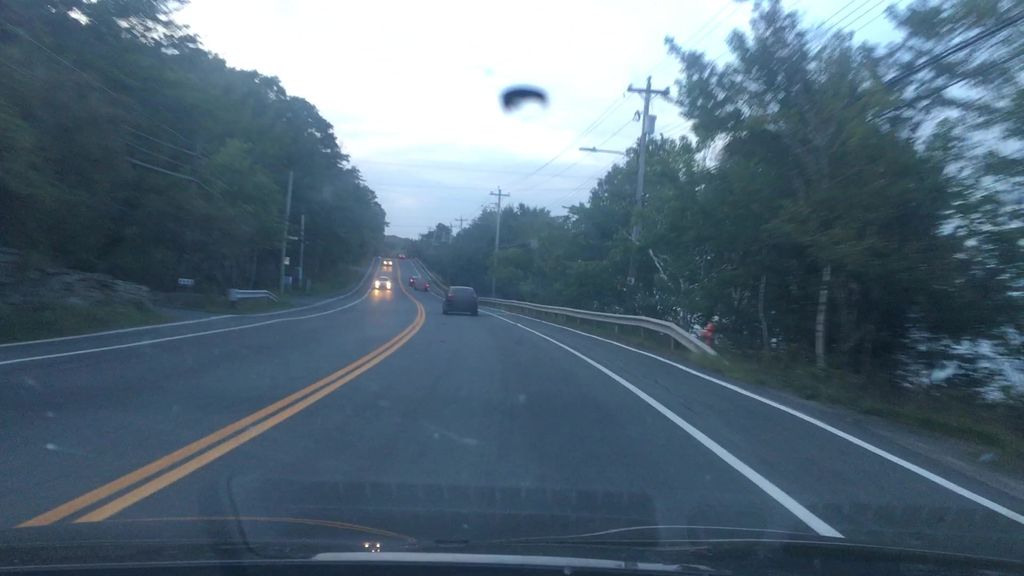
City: halifax